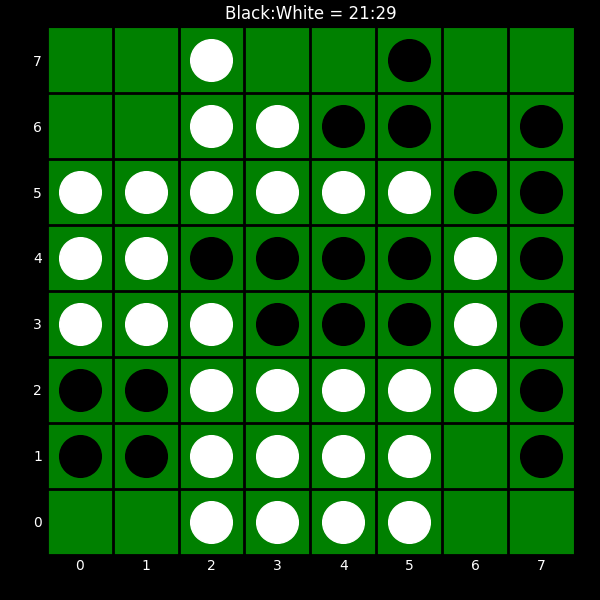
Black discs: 21
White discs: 29